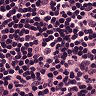
Metastatic tissue present: no